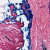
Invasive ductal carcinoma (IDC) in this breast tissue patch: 0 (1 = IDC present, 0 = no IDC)